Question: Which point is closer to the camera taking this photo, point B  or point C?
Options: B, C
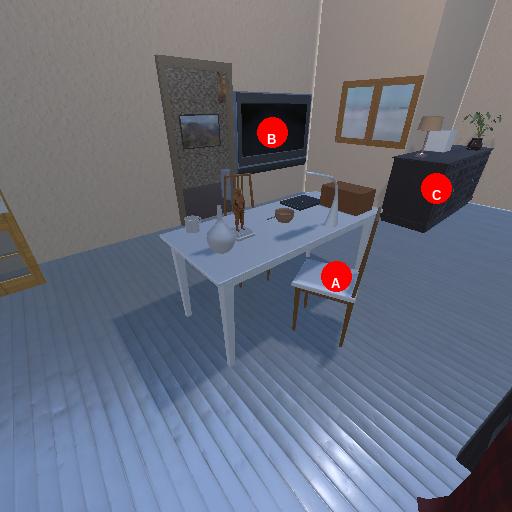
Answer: B